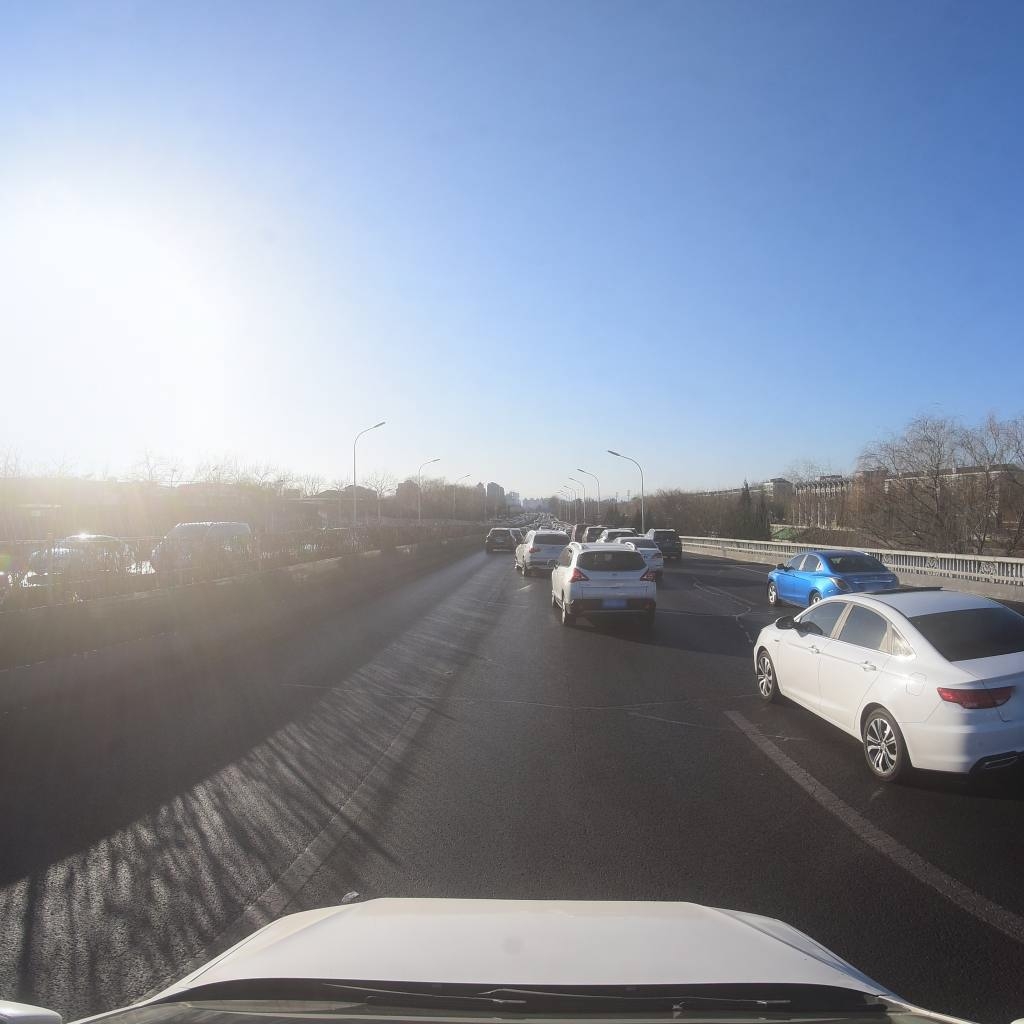
Region: Dongcheng
Road damage annotations: transverse patch, transverse patch, longitudinal patch